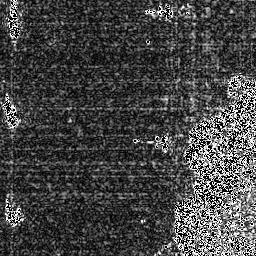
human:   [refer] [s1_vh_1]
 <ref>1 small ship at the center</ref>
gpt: <box>[[58, 51, 68, 58, 0]]</box>